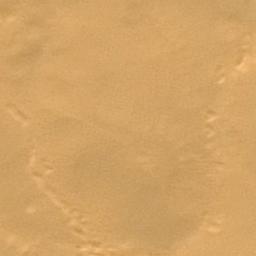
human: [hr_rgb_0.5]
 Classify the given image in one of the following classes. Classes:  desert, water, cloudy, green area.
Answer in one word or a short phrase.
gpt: desert